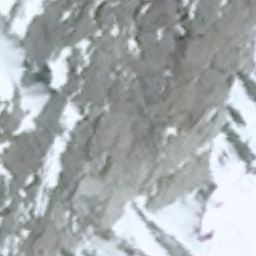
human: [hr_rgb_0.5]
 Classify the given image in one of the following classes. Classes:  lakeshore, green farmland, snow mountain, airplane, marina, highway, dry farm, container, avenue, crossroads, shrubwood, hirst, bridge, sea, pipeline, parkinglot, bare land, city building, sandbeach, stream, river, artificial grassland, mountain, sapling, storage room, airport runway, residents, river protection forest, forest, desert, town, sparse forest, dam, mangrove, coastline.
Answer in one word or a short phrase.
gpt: snow mountain